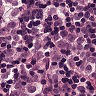
Metastatic tissue present: yes